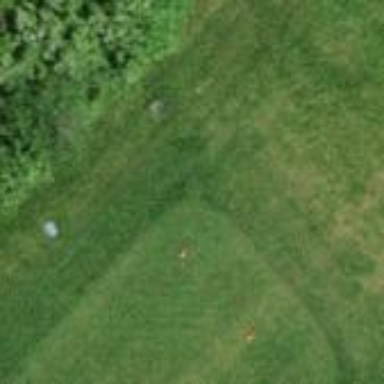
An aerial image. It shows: Grass area designated as golf tee.